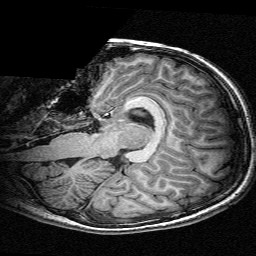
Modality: T1w
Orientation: sagittal
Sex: male
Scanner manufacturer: siemens
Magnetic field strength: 3 T
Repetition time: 2.3 s
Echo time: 0.00336 s